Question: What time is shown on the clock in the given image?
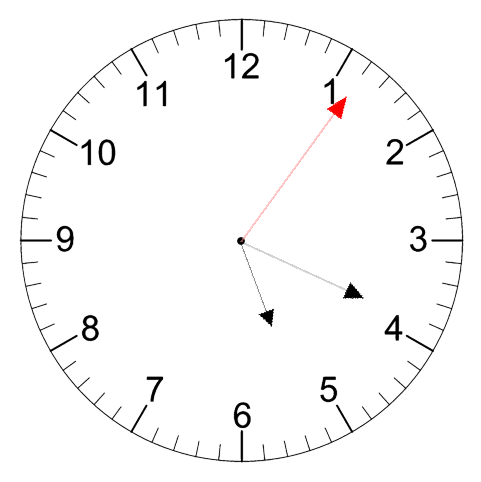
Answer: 05:19:06